Field crop: tomato
Growth stage: 1
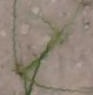
Species: cyperus